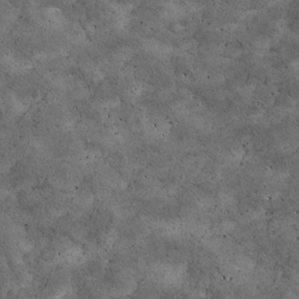
Label: non_frost